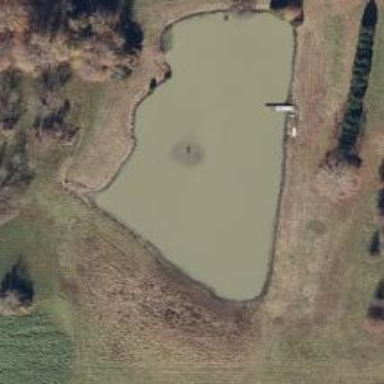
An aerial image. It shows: Pond surrounded by natural water.